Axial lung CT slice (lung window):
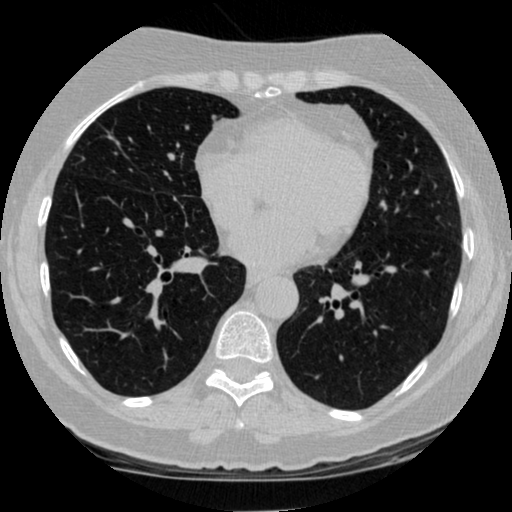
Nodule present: no